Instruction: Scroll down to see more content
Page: traveler
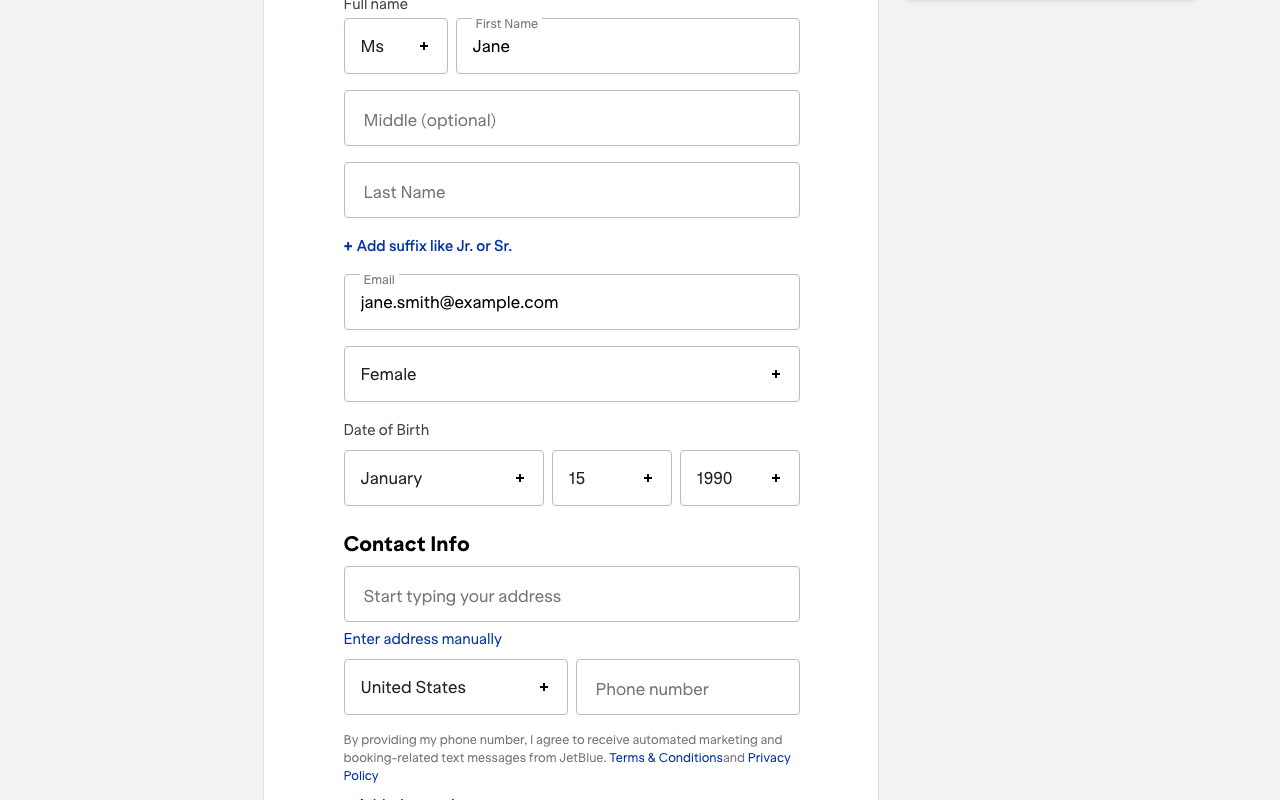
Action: scroll